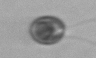
Label: flagellate